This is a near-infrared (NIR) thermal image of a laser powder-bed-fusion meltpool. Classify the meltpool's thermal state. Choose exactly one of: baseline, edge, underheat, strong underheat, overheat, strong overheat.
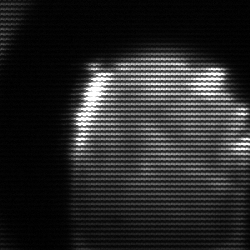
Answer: edge